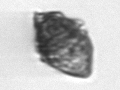
Label: Kryptoperidinium_triquetrum